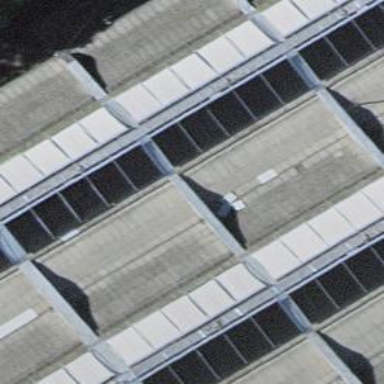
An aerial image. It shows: Solar power generator utilizing photovoltaic technology with solar photovoltaic panels.